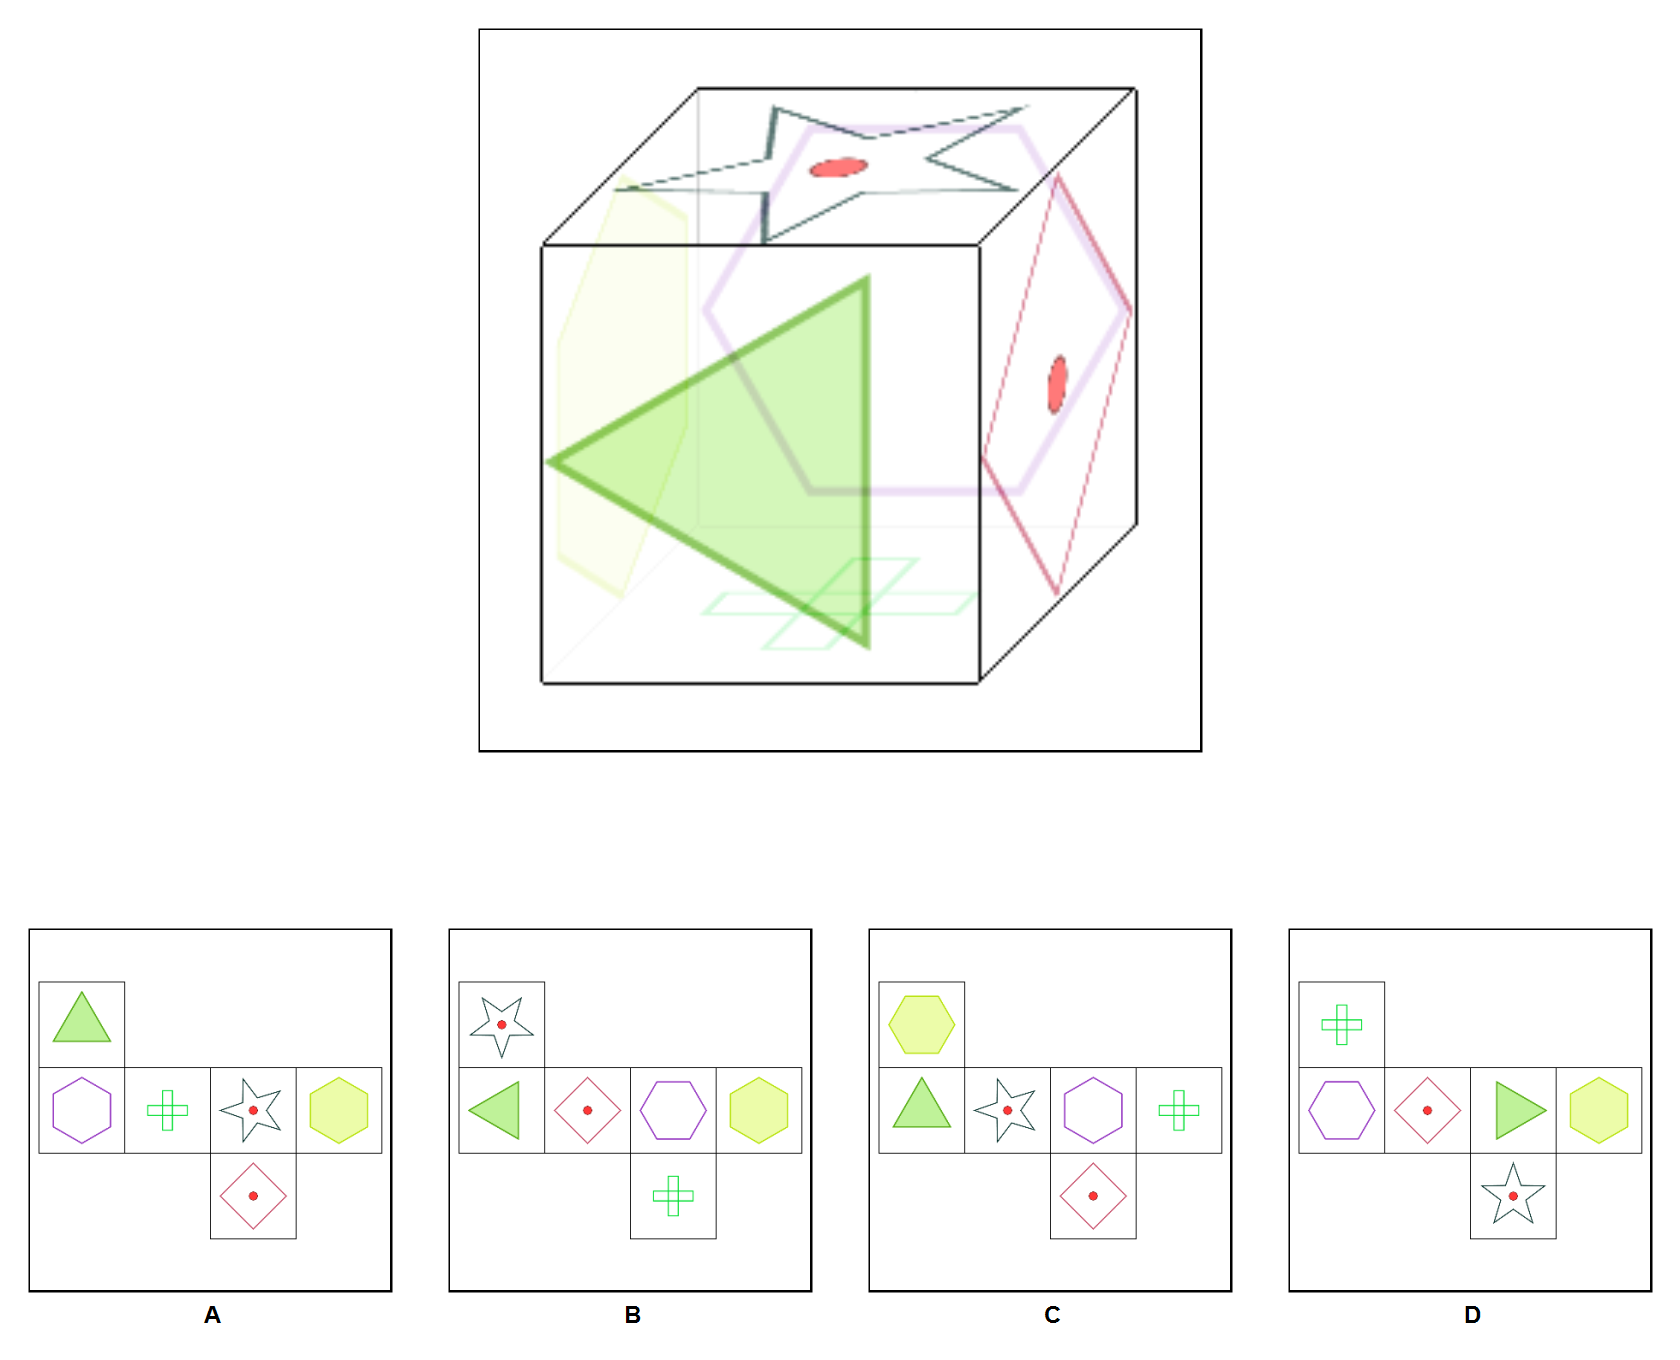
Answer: A